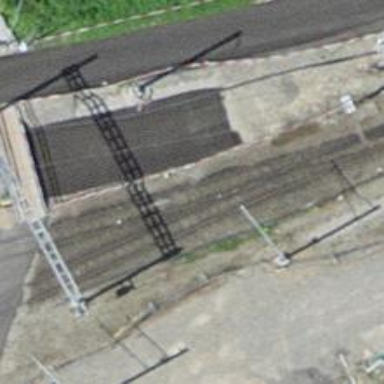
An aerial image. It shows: Narrow-gauge railway with electrified contact line.